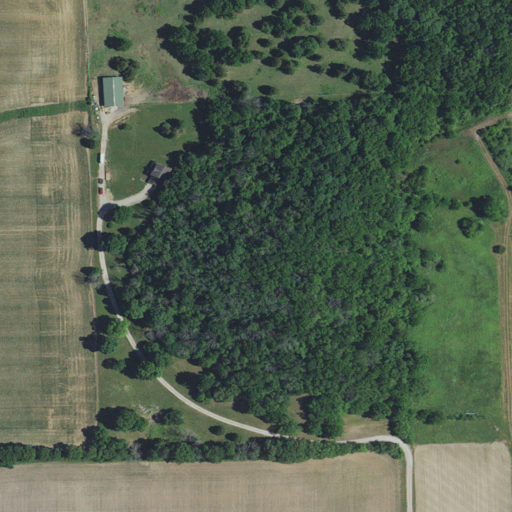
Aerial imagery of mountain in Indiana named McFarren Hill containing deciduous forest, cultivated crops, pasture, mixed forest, open development, and medium intensity development